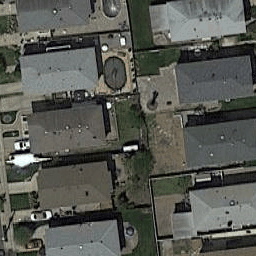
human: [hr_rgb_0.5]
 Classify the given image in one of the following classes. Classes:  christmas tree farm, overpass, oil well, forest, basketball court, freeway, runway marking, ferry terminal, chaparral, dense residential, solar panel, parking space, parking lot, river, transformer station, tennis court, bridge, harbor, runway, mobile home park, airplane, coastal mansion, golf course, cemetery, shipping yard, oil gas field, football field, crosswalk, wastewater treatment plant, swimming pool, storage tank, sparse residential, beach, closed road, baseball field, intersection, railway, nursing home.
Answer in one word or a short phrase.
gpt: dense residential